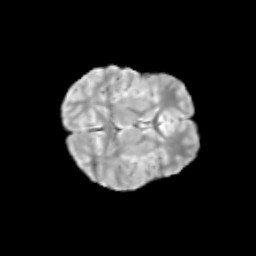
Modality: T2w
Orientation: axial
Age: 12
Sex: male
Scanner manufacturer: siemens
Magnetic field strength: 3 T
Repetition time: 3.8 s
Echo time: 0.07 s